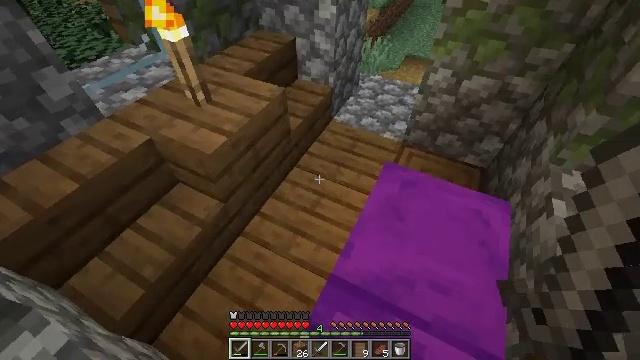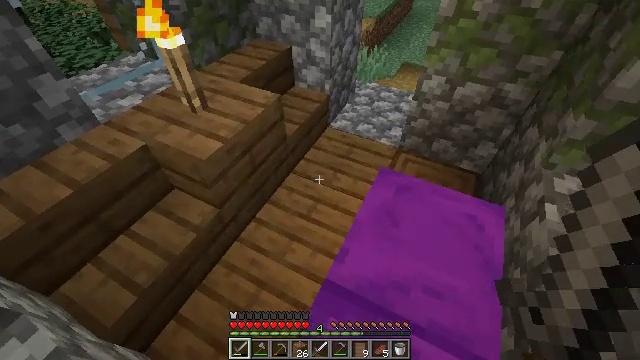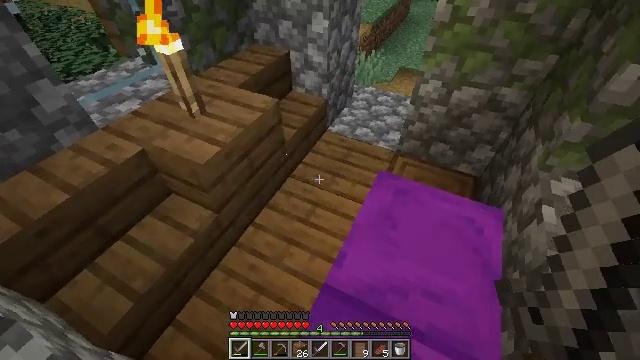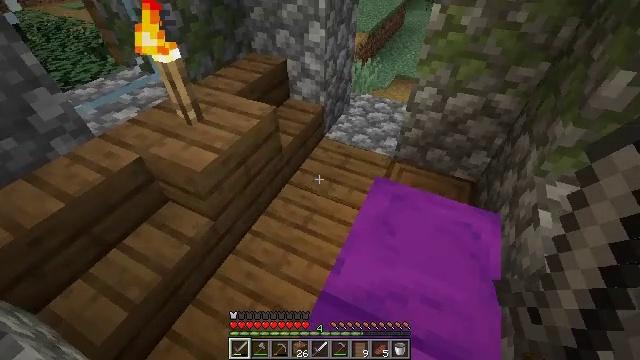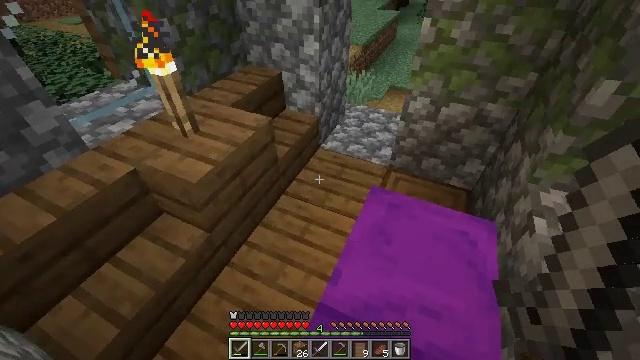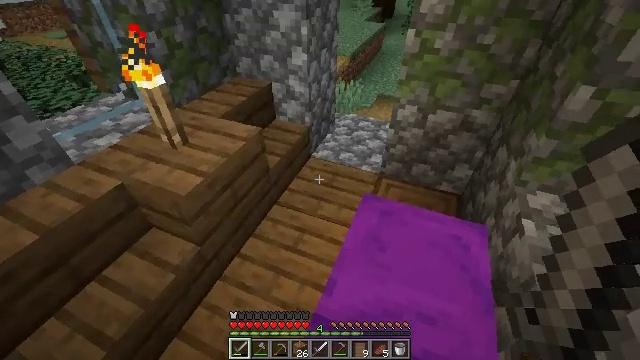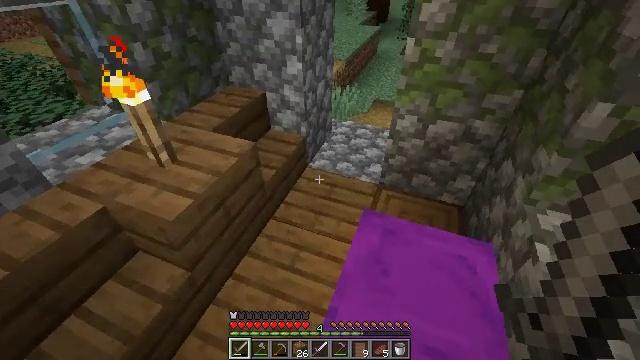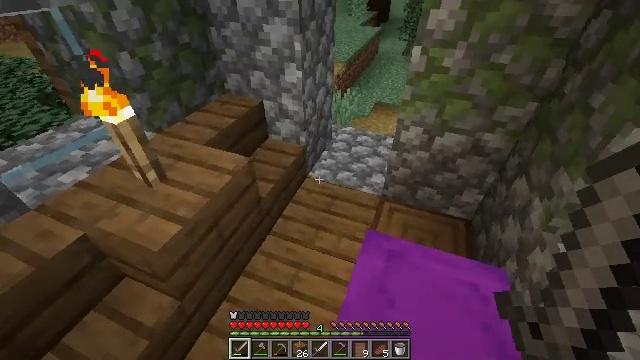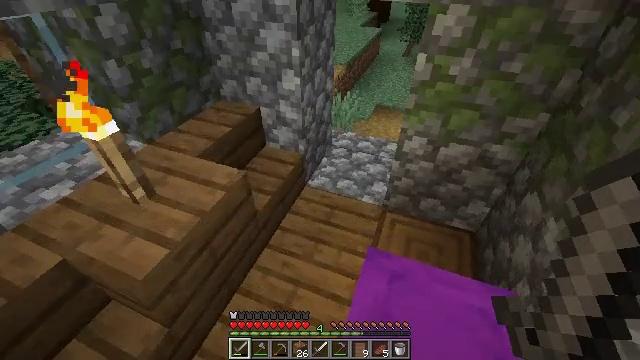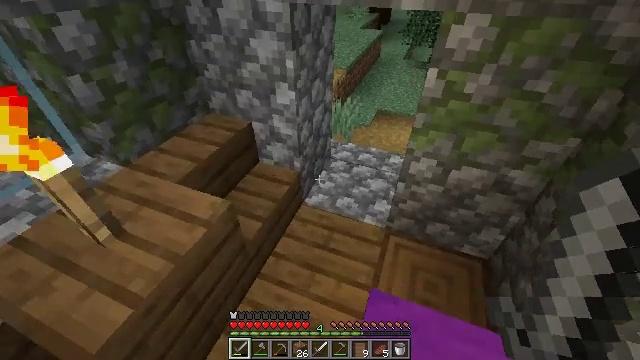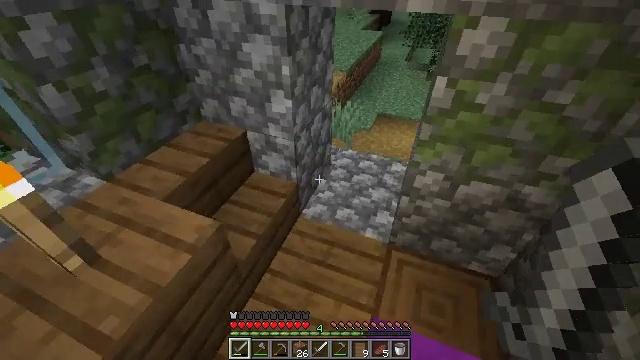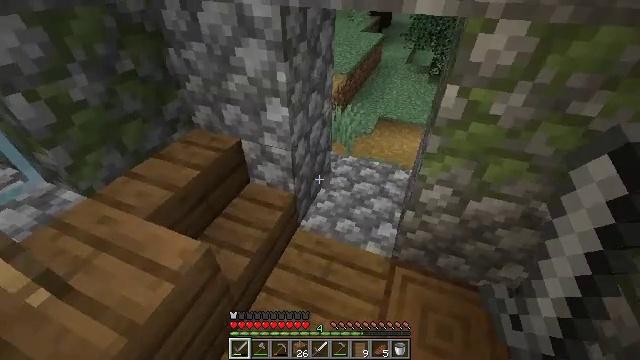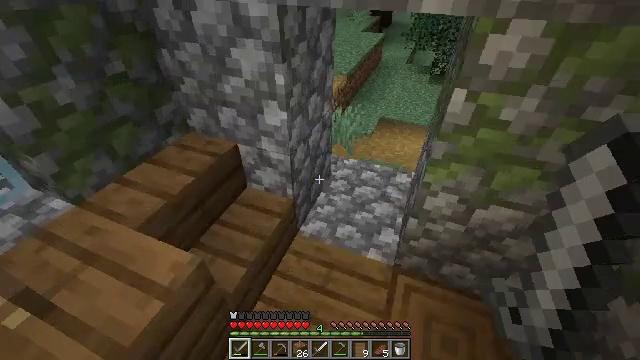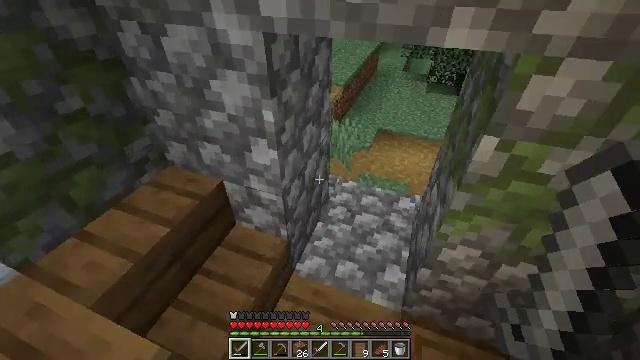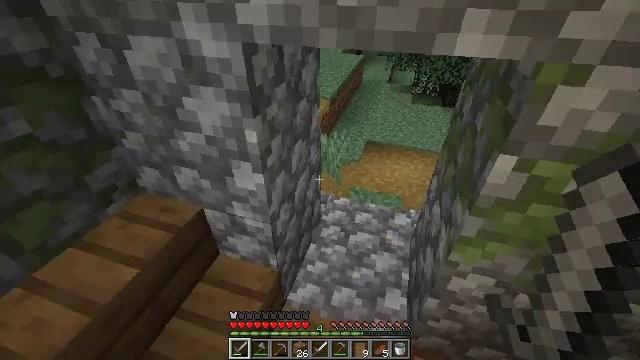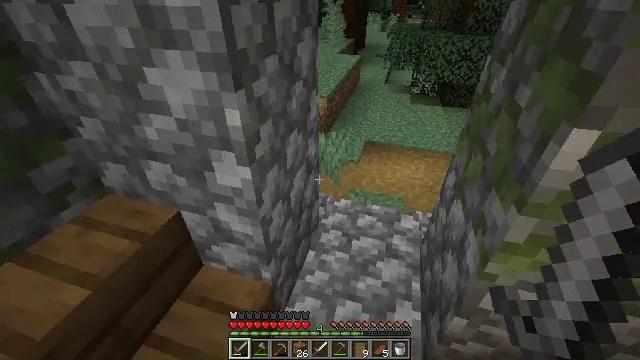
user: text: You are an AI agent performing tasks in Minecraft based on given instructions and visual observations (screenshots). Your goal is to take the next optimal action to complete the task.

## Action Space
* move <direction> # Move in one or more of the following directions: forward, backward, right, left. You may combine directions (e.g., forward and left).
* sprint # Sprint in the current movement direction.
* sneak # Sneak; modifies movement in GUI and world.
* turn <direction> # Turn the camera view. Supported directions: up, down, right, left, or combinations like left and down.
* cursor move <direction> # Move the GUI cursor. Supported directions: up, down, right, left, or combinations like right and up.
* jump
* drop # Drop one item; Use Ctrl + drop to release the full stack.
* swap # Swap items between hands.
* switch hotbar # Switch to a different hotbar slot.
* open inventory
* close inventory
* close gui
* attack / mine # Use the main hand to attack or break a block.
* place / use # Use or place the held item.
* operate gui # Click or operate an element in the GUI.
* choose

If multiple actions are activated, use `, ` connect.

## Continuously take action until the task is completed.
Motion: motion action
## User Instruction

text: Gather the rose bush by attacking it.
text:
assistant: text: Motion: turn up
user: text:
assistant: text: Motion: no_op
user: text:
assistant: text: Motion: turn up
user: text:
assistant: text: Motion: turn right and up
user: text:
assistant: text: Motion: move forward, turn right and up
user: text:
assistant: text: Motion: move forward, turn right
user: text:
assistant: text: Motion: move forward
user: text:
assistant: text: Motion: move forward
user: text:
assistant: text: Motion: move forward
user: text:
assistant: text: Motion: move forward
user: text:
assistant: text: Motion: move forward
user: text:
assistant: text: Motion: move forward
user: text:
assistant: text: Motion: move forward, turn right and up
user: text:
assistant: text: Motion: move forward, turn right and up
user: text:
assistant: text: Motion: move forward
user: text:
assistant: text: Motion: move forward
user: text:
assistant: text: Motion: move forward, turn right and up
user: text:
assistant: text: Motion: move forward, turn right and up
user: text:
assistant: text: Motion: move forward, turn right and up
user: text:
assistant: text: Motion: move forward
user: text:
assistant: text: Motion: move forward, turn right and up
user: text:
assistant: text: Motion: move forward, turn right and up
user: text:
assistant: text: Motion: move forward, turn right
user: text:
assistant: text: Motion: move forward, turn right
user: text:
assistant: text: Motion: move forward
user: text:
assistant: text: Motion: move forward
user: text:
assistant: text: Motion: move forward, turn right
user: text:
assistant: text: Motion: move forward
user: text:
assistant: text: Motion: move forward
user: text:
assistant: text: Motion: move forward